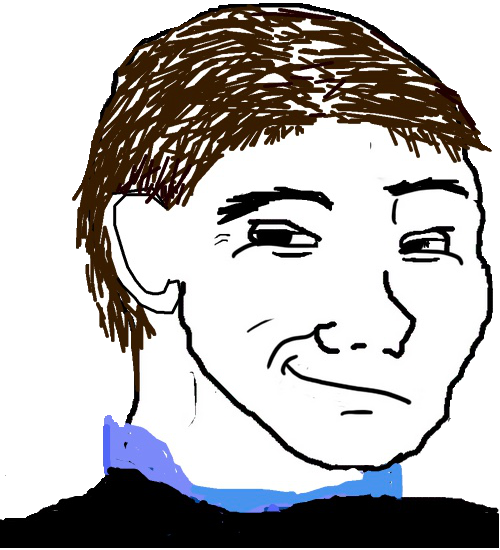
Label: 5_Smugjak